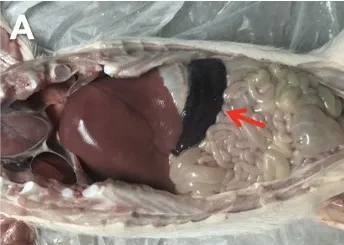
Gross pathology of ASFV infected pigs in Vietnam, 2019. (A) Hemorrhagic splenomegaly (arrow) can be observed at the abdominal cavity inspection.
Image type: medical_photograph (other_medical_photograph)